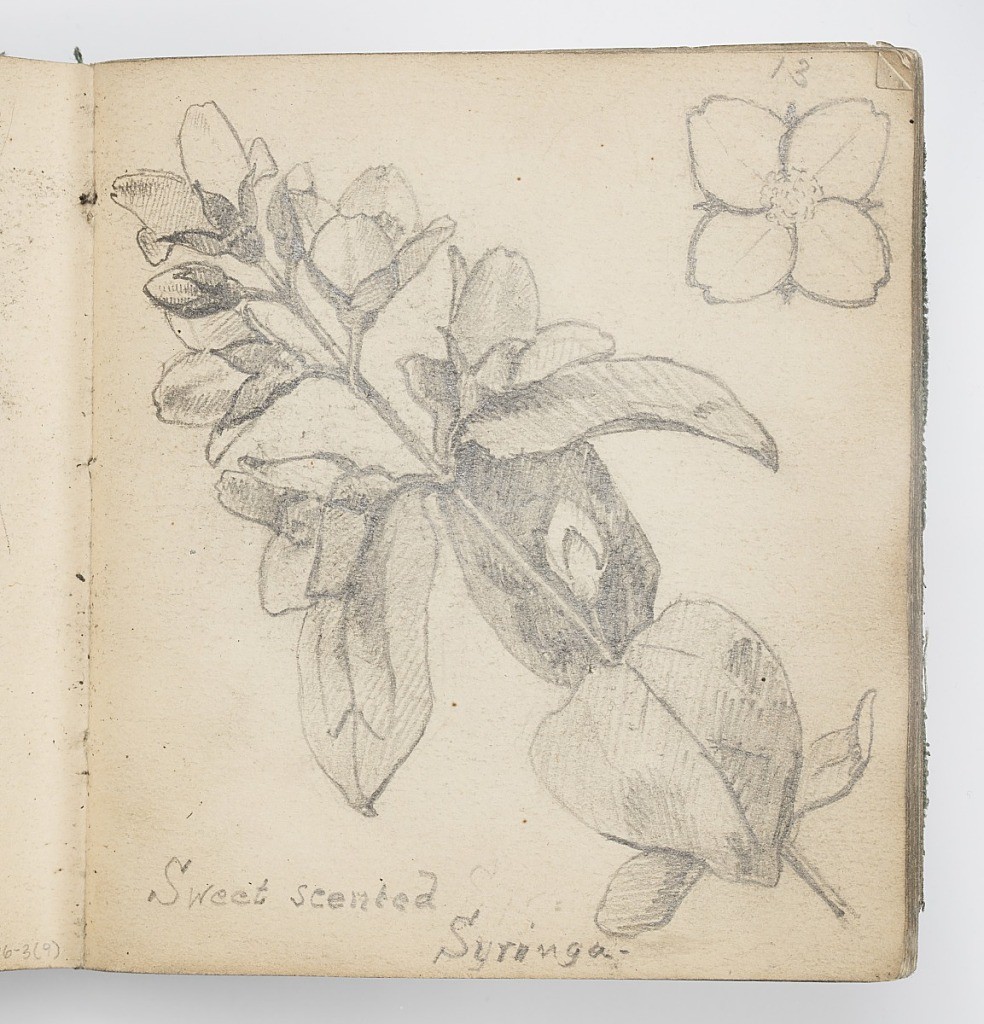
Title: Sketchbook Page: Sweet Scented Syringa
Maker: Kenyon Cox, American, 1856–1919
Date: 1874
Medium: Graphite on paper
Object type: Sketchbook folio
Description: Sketch of a type of lilac in profile, from lower right to upper left. Upper right corner, study of flower from above, showing four petals.